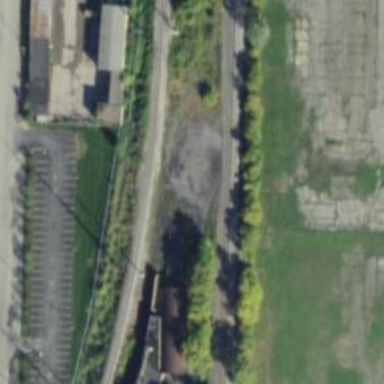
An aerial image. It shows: Railway siding with rails.